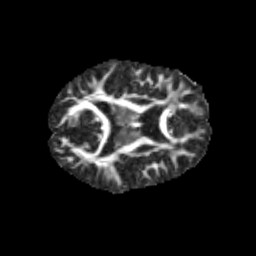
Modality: FA
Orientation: axial
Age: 9
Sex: male
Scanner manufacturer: siemens
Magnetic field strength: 3 T
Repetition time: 3.8 s
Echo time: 0.07 s